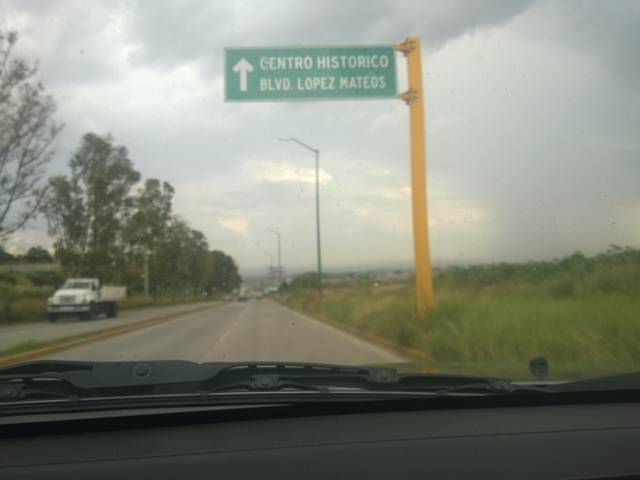
Region: Mexico
Coordinates: 21.148, -101.72